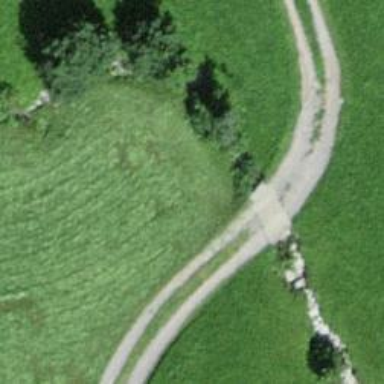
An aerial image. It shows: Culvert tunnel.